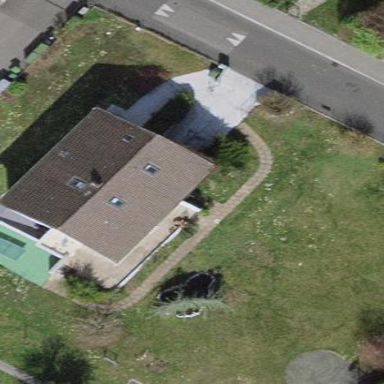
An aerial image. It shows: Garden enclosed by fence.